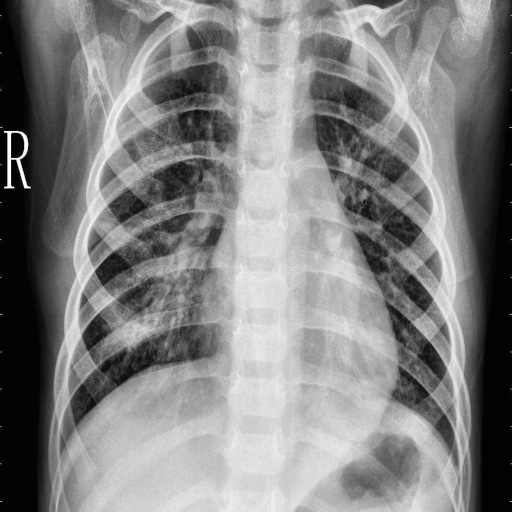
Finding: PNEUMONIA